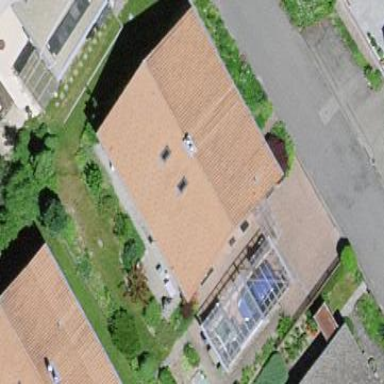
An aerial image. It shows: Residential building.